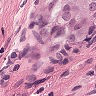
Metastatic tissue present: yes